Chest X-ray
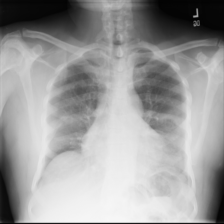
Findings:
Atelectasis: positive
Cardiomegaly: positive
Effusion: negative
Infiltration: negative
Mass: negative
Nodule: negative
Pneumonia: negative
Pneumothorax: negative
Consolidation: negative
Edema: negative
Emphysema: negative
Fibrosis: negative
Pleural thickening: positive
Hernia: negative